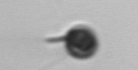
Label: flagellate